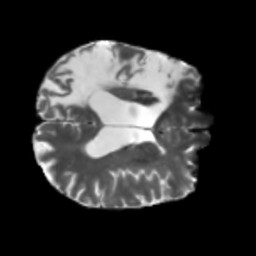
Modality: T2w
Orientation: axial
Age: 52
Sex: male
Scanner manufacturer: siemens
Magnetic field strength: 3 T
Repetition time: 5.25 s
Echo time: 0.08 s